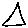
Label: triangle